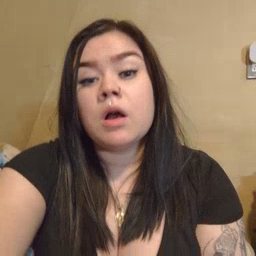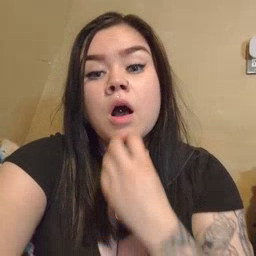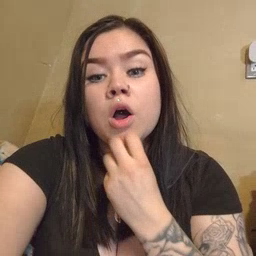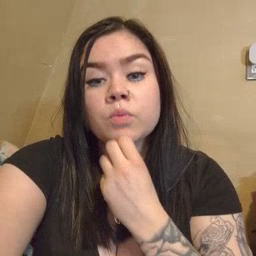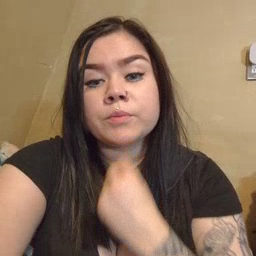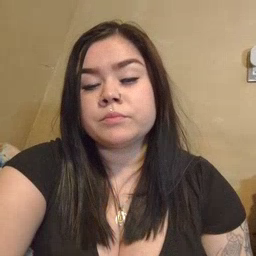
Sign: underwear